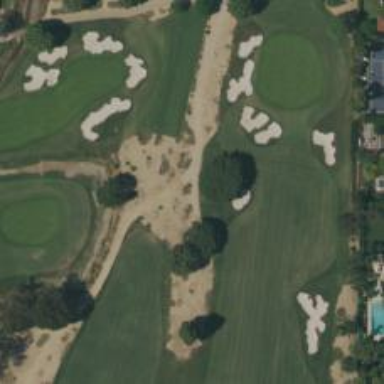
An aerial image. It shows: Path designated for golf carts.